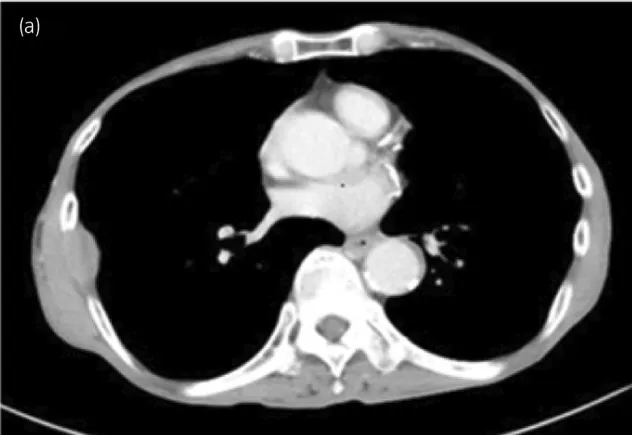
CT image on 7 months after treatment. The right thoracic wall metastasis.
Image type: radiology (ct)